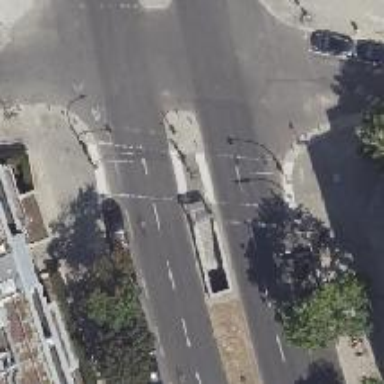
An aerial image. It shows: Road with traffic signals. The crossing is controlled by traffic signals.